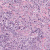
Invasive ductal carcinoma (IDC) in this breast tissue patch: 1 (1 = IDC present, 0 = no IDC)